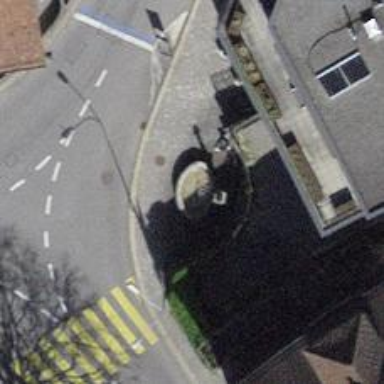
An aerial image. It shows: Beautiful fountain.